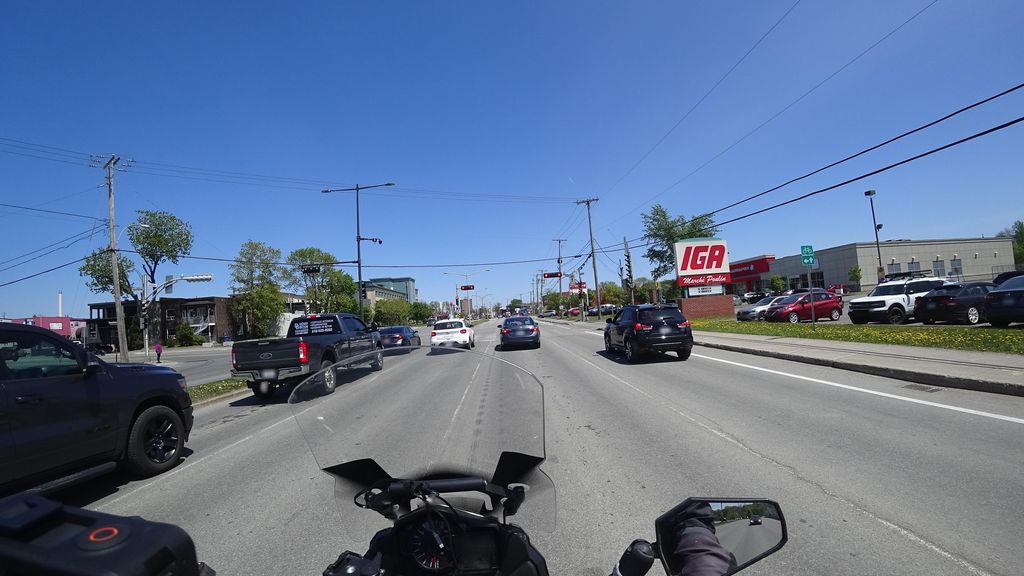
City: quebec_city